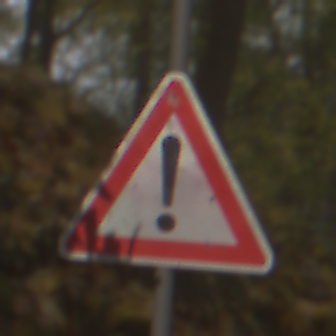
Verkehrszeichen: Gefahrenstelle
Umgebung: Outdoor, Nature
Tageszeit: MorningAfternoon
Wetter: Overcast
Licht: Natural
Jahreszeit: Autumn
Kontrast: LowContrast